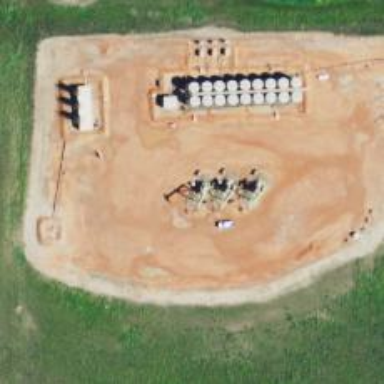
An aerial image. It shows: Petroleum well.